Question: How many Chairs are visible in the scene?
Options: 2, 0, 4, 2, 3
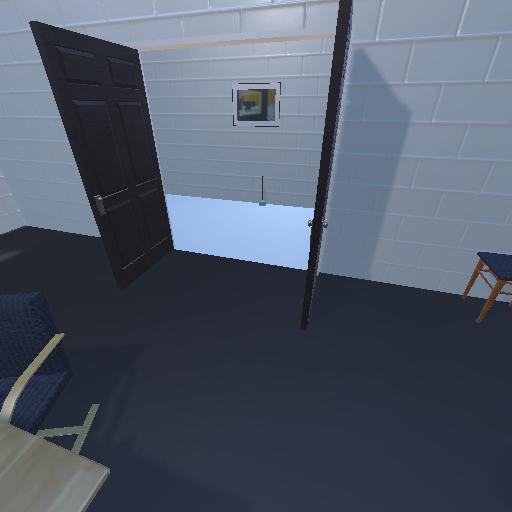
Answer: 2